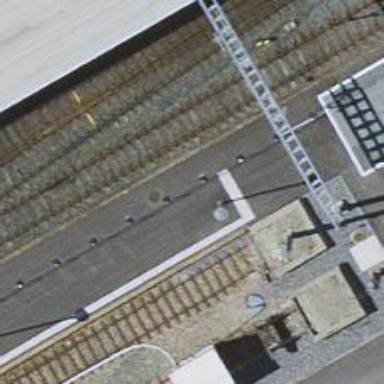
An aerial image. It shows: Chain link fence.